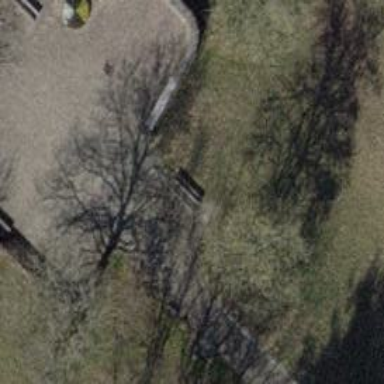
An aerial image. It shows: Brown bench.